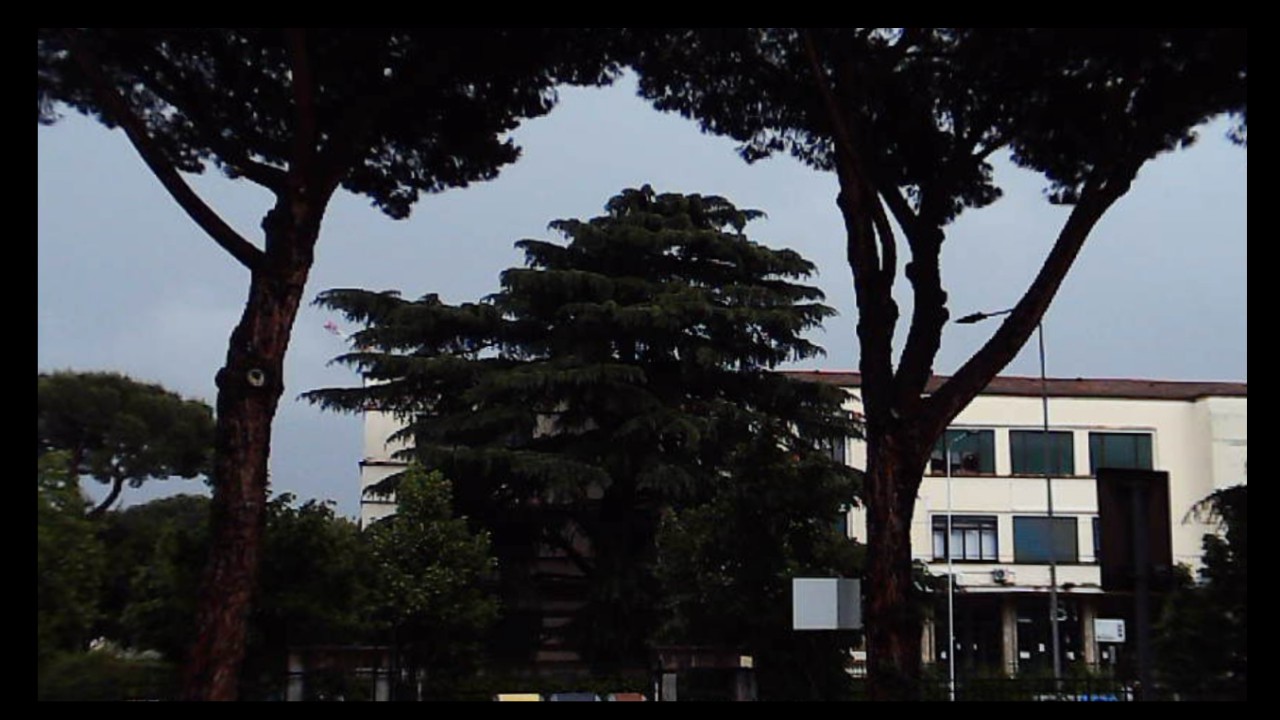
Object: DarwinFPV cineape20